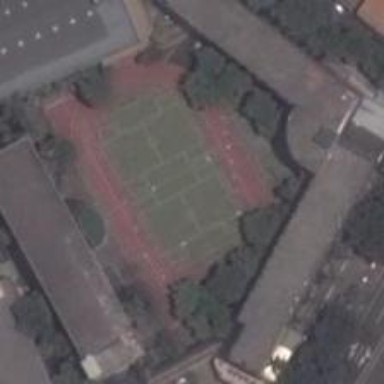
The playground is located in this irregular area, which is srrounded by trees, buildings and bustling roads .